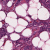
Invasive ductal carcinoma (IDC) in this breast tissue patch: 1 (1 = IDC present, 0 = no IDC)